Field crop: maize
Growth stage: 2
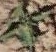
Species: atriplex